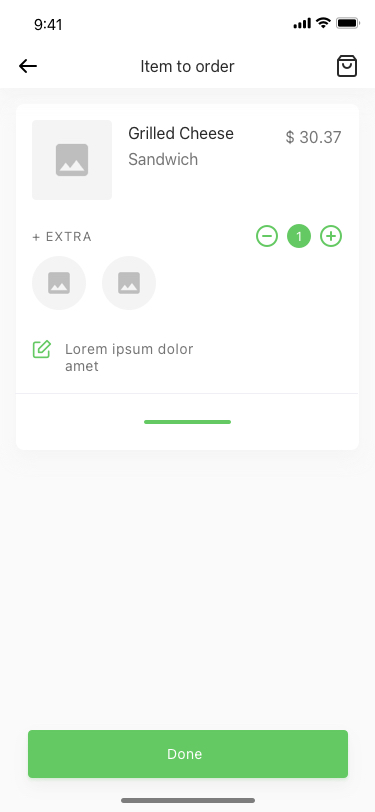
Text in this UI design:
1
Grilled Cheese Sandwich
$ 30.37
Lorem ipsum dolor
amet
+ EXTRA
Done
Item to order